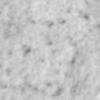
Label: no_change